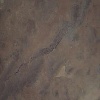
Label: land